Interaction volume radius: 5 \u00c5
Interaction volume height: 10 \u00c5
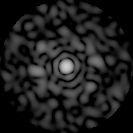
Disorder parameter: 0.8932